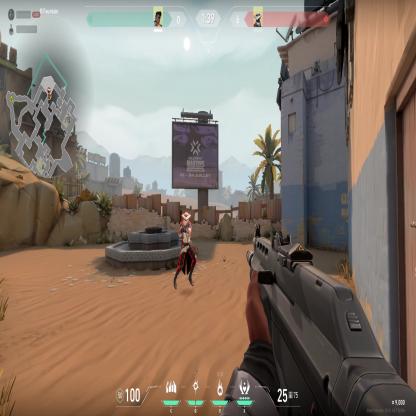
Label: enemy